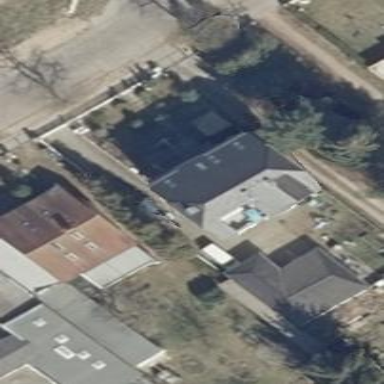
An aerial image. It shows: Detached building with half-hipped roof shape.